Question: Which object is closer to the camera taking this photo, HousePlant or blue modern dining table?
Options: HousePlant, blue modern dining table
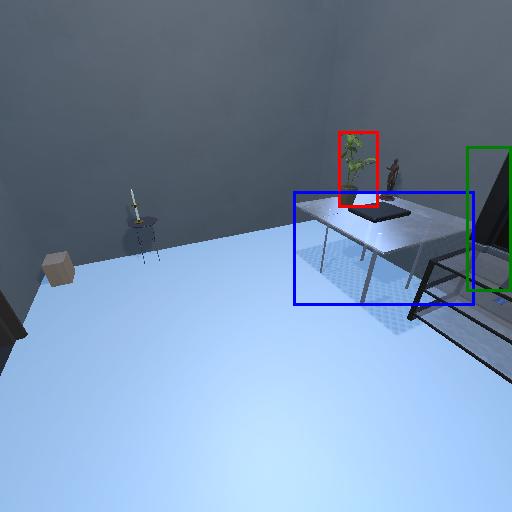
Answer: HousePlant